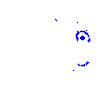
Particle: pion